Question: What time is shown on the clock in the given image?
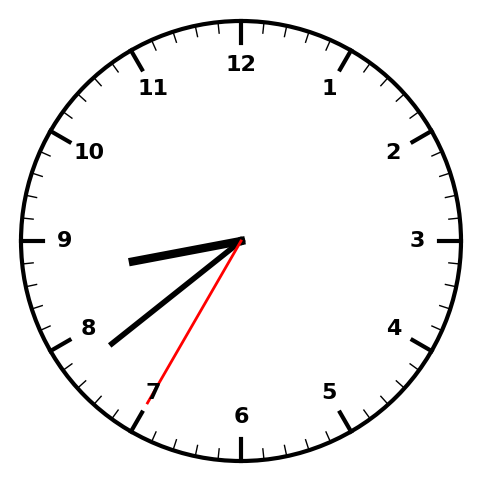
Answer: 08:38:35